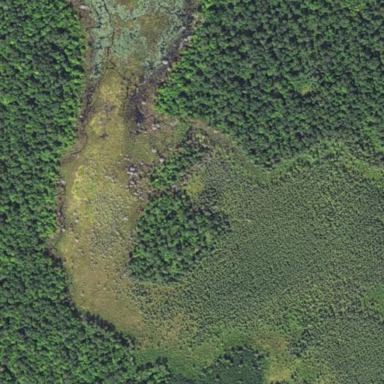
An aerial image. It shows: Bog wetland area.